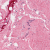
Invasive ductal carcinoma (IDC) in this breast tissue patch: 0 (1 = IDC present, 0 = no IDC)